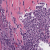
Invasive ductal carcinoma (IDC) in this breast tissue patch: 1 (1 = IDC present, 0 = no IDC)